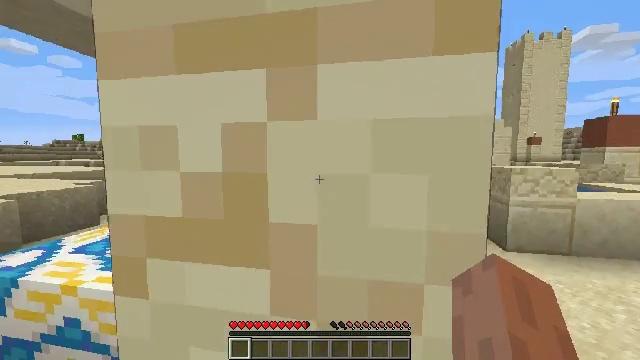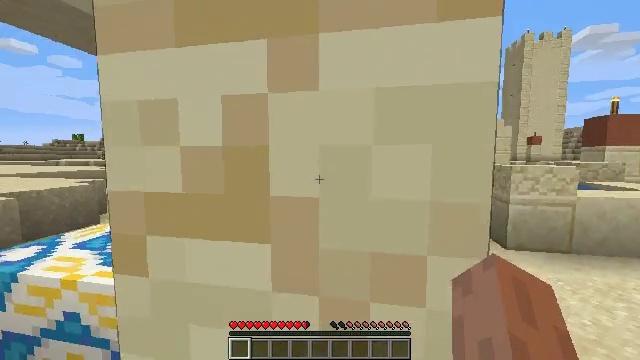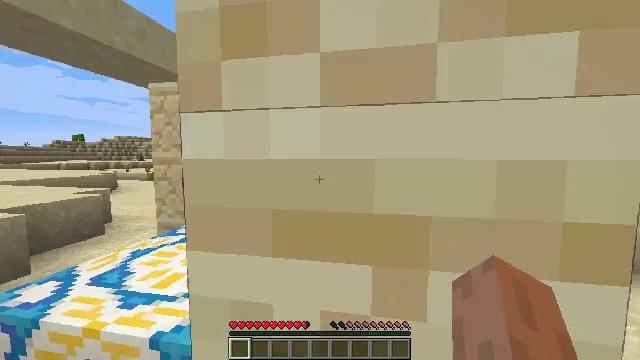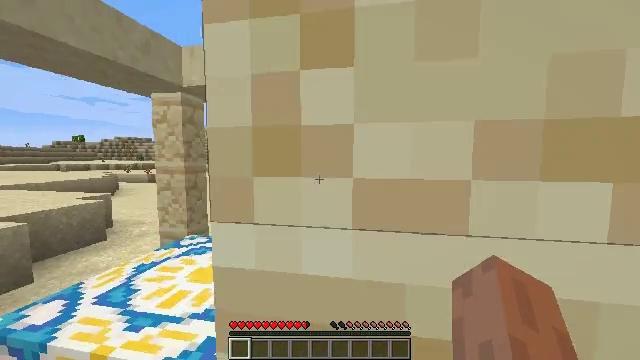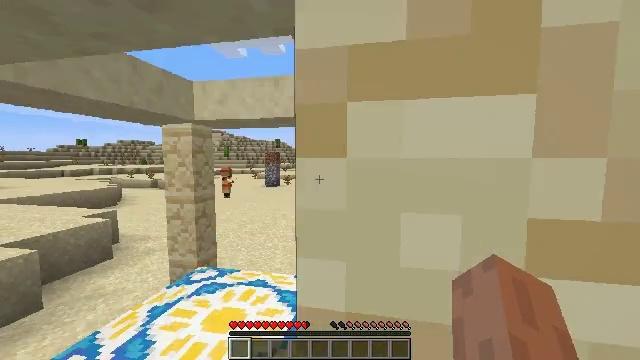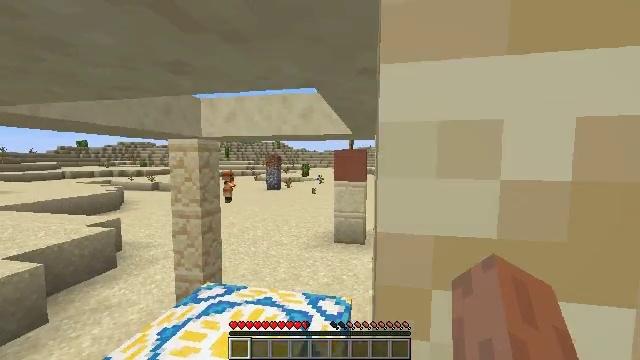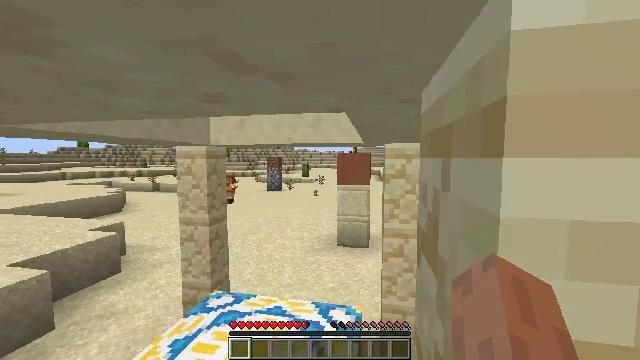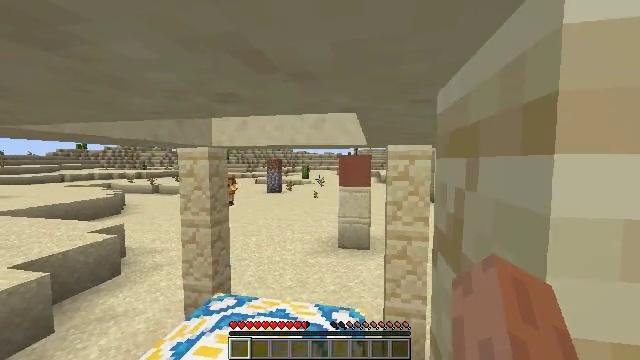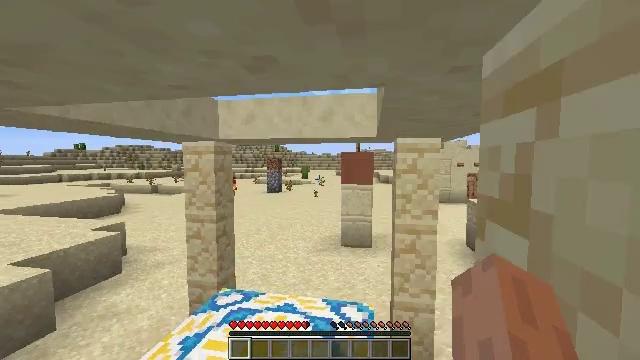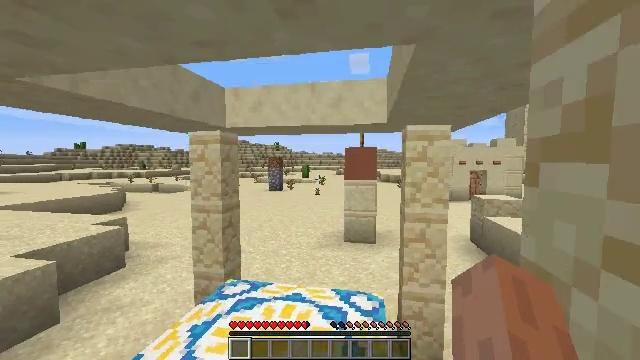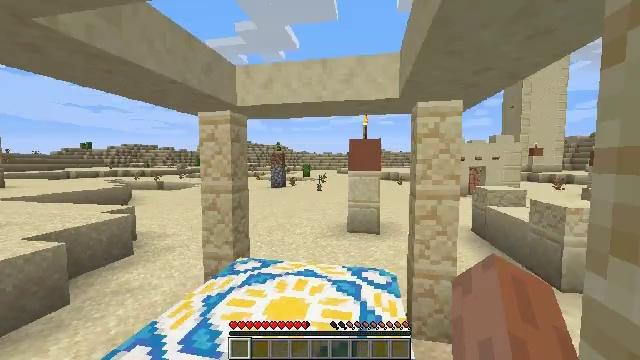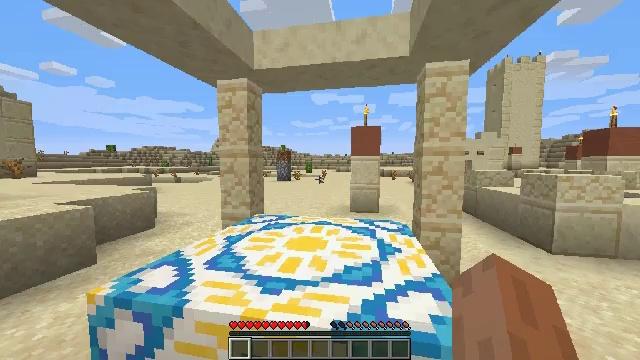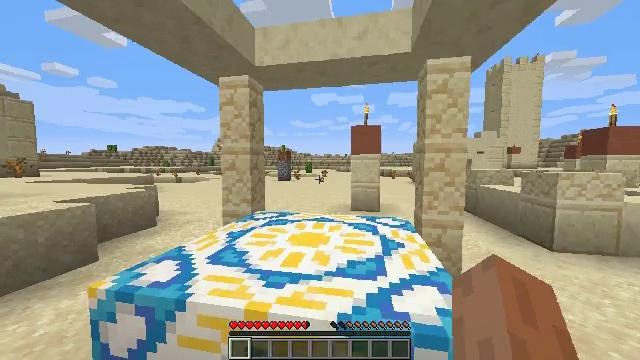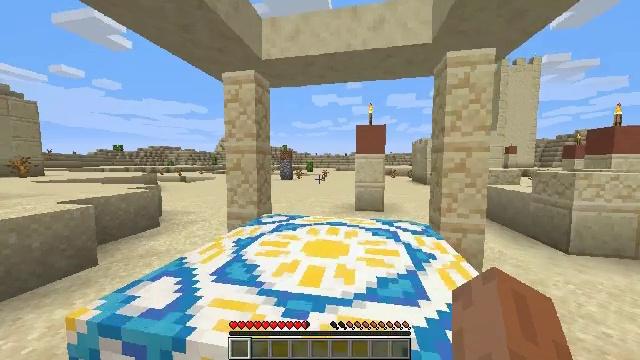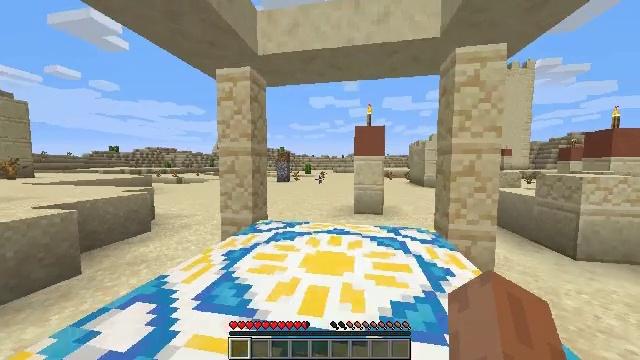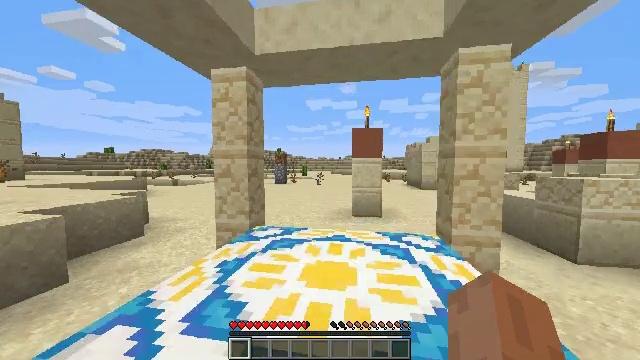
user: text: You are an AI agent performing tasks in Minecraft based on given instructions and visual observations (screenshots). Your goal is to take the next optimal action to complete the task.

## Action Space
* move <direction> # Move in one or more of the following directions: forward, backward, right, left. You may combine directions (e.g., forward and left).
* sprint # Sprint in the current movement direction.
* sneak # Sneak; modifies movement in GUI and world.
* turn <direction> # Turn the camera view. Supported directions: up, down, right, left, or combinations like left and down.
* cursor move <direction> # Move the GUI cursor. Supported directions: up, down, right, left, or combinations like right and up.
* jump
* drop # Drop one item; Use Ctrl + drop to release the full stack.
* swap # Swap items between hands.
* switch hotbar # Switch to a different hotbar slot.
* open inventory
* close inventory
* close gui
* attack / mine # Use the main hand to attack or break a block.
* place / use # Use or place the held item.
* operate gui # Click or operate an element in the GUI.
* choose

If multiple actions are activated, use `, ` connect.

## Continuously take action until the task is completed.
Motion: motion action
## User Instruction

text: Remove a hay block from the inventory.
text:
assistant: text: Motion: move forward and move left, sprint, attack / mine, jump
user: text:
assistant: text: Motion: move forward and move left, sprint, attack / mine, jump
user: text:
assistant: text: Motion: move forward and move left, sprint, attack / mine, jump
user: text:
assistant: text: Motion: move forward and move left, sprint, attack / mine, jump
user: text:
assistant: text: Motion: move forward and move left, sprint, attack / mine, jump
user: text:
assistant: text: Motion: move forward and move left, sprint, attack / mine, jump
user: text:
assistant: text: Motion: move forward and move left, sprint, attack / mine, jump
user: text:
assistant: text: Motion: move forward and move left, sprint, attack / mine, jump
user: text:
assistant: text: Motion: move forward and move left, sprint, attack / mine, jump
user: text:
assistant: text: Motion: move forward, sprint, attack / mine, jump
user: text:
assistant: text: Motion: move forward, attack / mine, jump
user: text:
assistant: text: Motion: move forward, attack / mine
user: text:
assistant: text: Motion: move forward, attack / mine
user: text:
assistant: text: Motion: move forward, attack / mine
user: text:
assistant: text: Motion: move forward, attack / mine, jump
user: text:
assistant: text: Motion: move forward, attack / mine, jump
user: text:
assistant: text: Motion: move forward, attack / mine, jump
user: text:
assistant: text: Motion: move forward, attack / mine, jump
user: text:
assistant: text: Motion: move forward, attack / mine, jump
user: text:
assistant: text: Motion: move forward, attack / mine, jump
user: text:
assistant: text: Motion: move forward, attack / mine
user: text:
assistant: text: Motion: move forward, attack / mine
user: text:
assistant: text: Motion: turn right, attack / mine
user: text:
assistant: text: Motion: turn right, attack / mine
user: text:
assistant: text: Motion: turn right, attack / mine
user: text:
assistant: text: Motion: turn right, attack / mine
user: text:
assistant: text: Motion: turn right and down, attack / mine
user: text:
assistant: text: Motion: turn right and down, attack / mine
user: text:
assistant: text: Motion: turn right and down, attack / mine
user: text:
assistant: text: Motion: turn right, attack / mine